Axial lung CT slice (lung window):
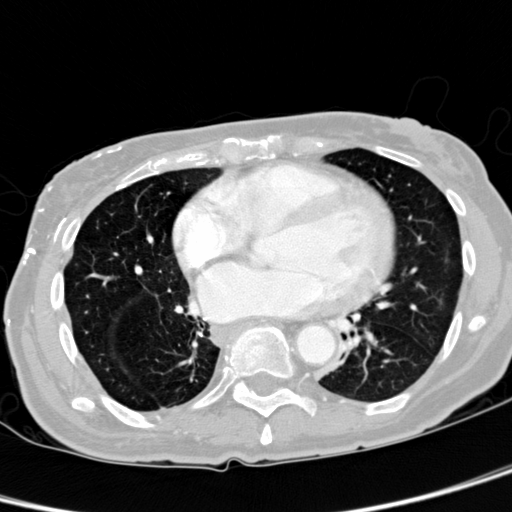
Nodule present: yes
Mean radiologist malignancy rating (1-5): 3.75